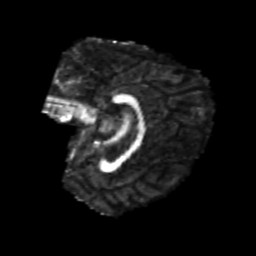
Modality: FA
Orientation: sagittal
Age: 25
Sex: female
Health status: healthy
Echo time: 0.074 s